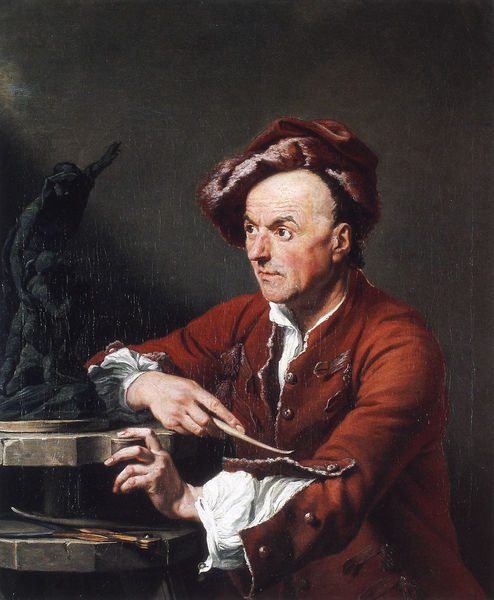
Titel: Bildnis des Louis F. Roubiliac
Künstler: Andrea Soldi
Institution: London, The Trustees of Dulwich Picture Gallery
Schlagwörter: mann, schatten, frau, grau, hintergrund, hut, nase, tisch, rot, hemd, jacke, kappe, mütze, augen, stein, bildnis, herr, portrait, porträt, auge, figur, kind, kinn, engel, skulptur, ton, atelier, bronze, plastik, augenbraue, knöpfe, künstler, barrett, selbstbildnis, kunst, barett, werkstatt, werkzeug, künstlerportrait, bildhauer, tobias, kleinfigur, bronzue